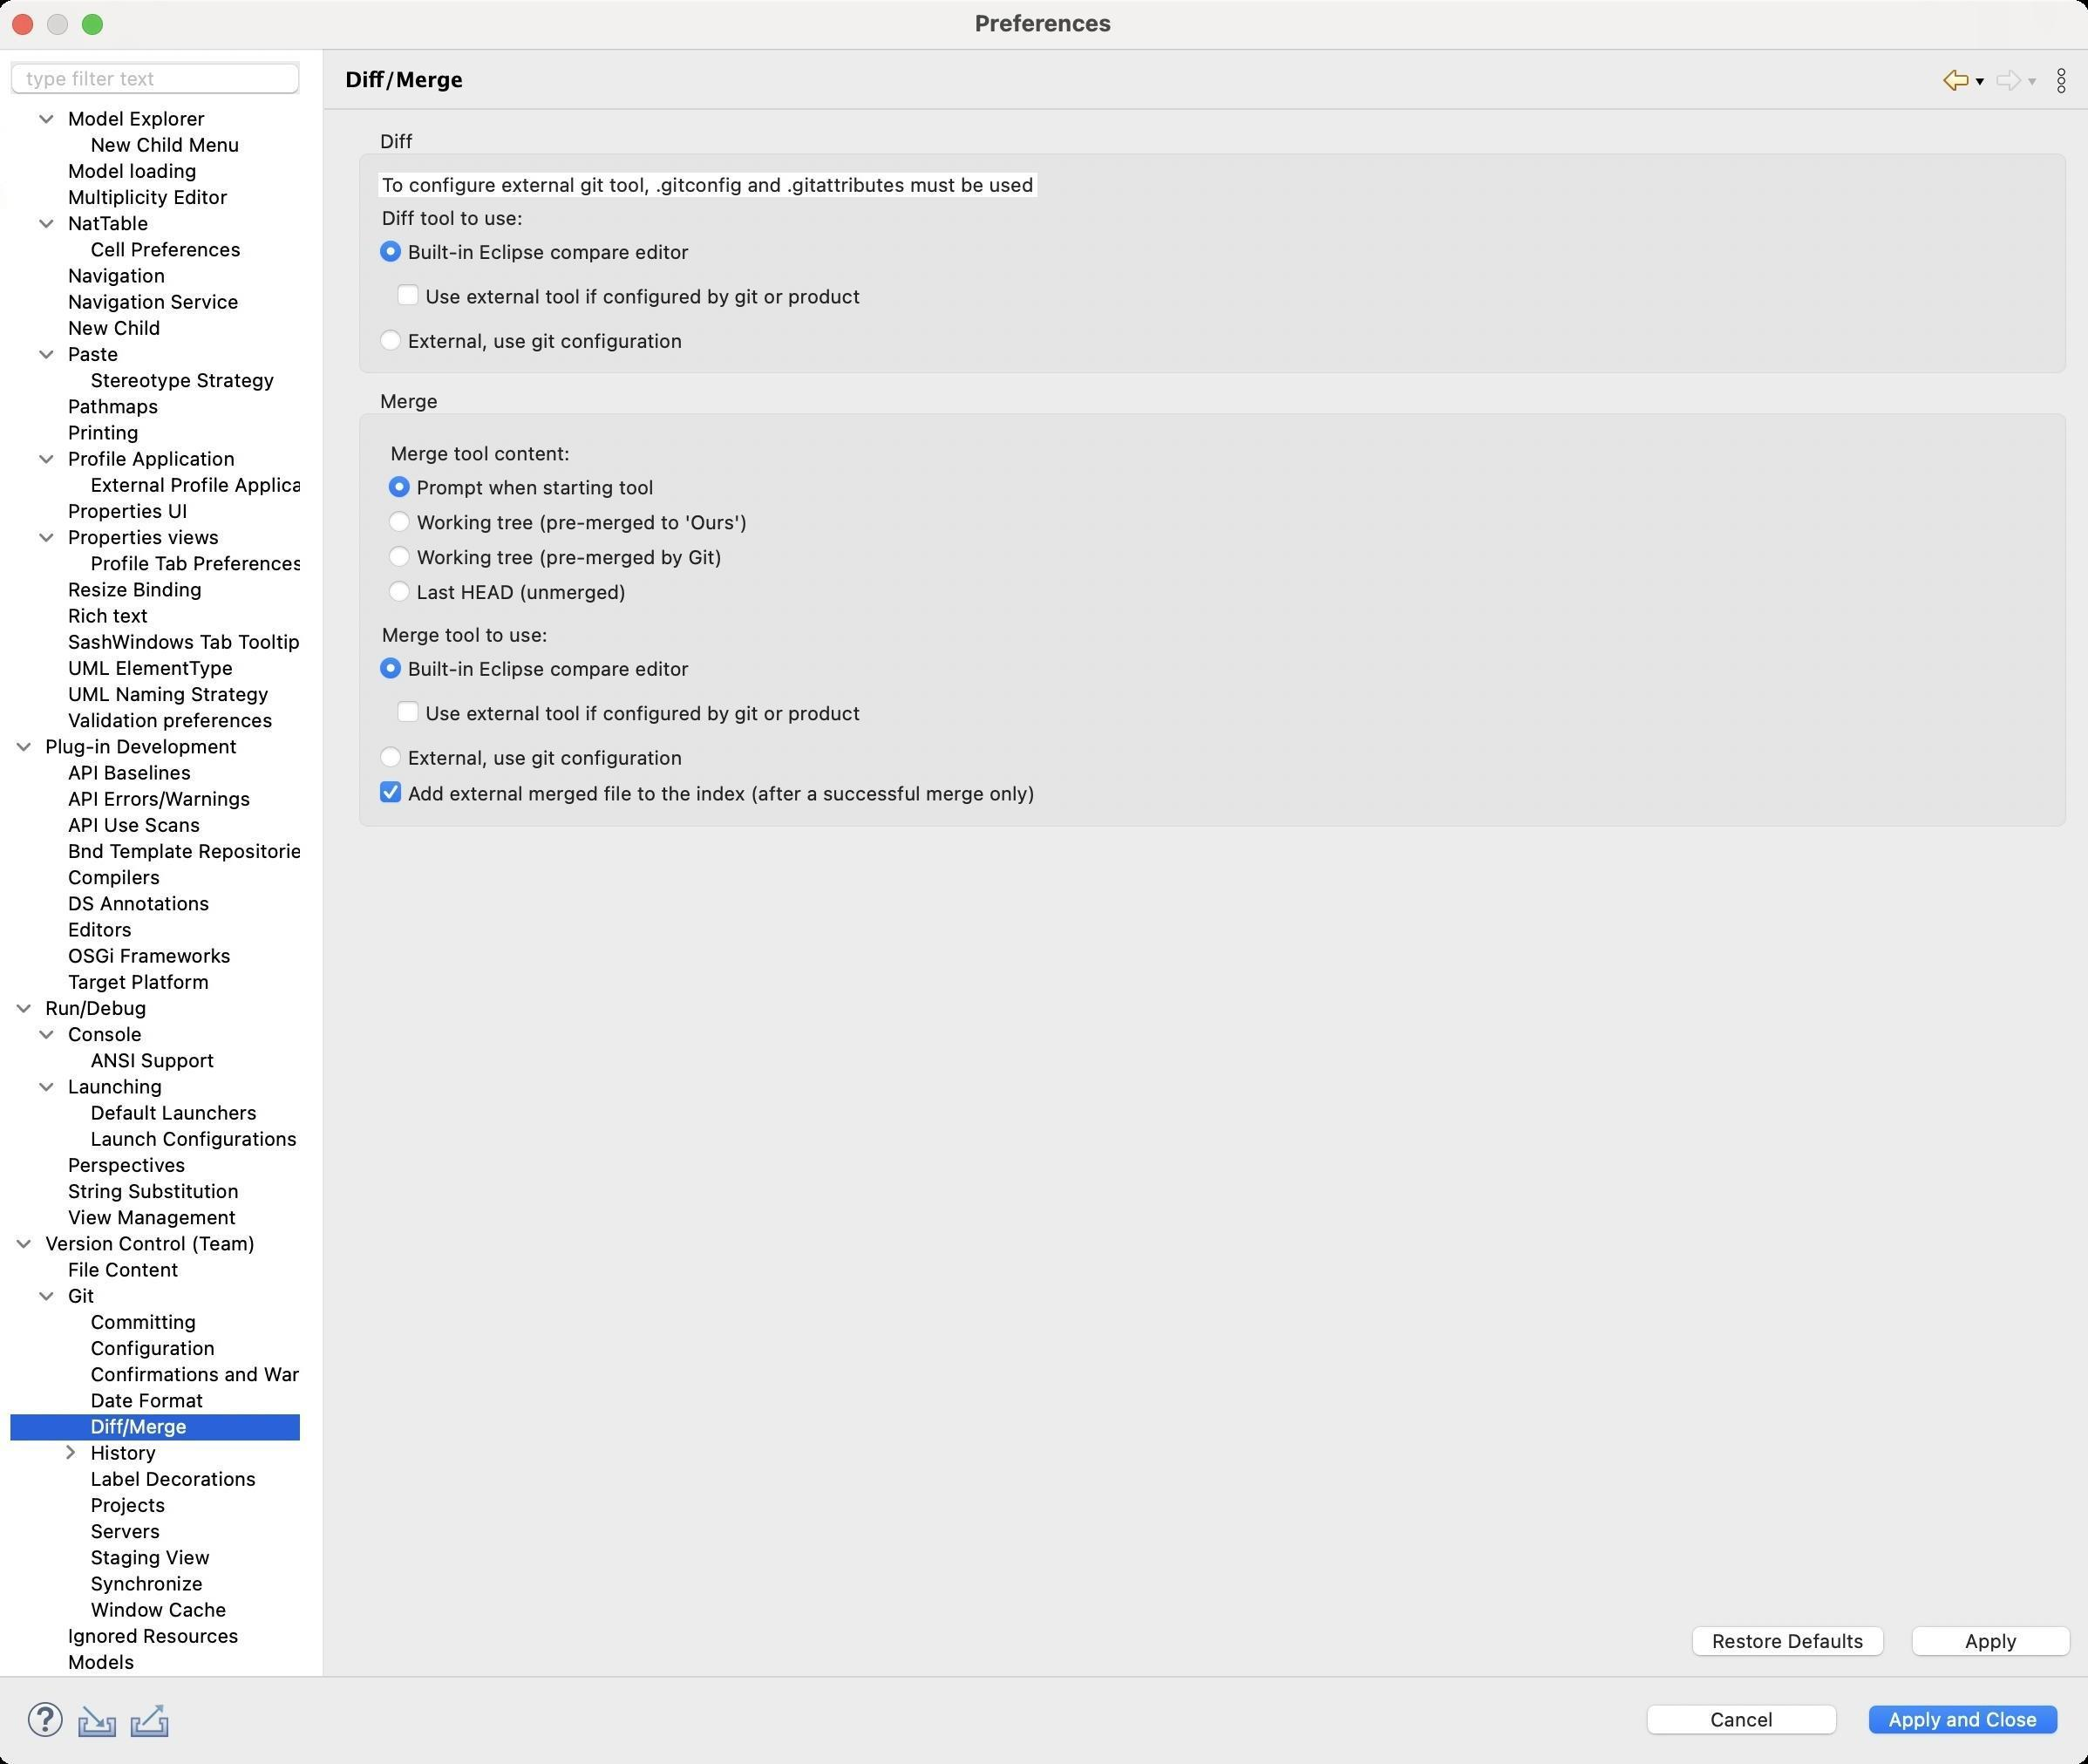
Accessibility tree:
{"name": "Preferences", "role": "AXWindow", "description": null, "role_description": "standard window", "value": null, "position": "480.00;38.00", "size": "1199;1012", "children": [{"name": "Apply_and_Close", "role": "AXButton", "description": null, "role_description": "button", "value": null, "position": "1067.00;974.00", "size": "120;27", "children": []}, {"name": "Cancel", "role": "AXButton", "description": null, "role_description": "button", "value": null, "position": "940.00;974.00", "size": "120;27", "children": []}, {"name": null, "role": "AXToolbar", "description": null, "role_description": "toolbar", "value": null, "position": "12.00;972.00", "size": "90;30", "children": [{"name": "Help", "role": "AXCheckBox", "description": null, "role_description": "checkbox", "value": 0, "position": "12.00;972.00", "size": "30;30", "children": []}, {"name": "Import", "role": "AXButton", "description": null, "role_description": "button", "value": null, "position": "42.00;972.00", "size": "30;30", "children": []}, {"name": "Export", "role": "AXButton", "description": null, "role_description": "button", "value": null, "position": "72.00;972.00", "size": "30;30", "children": []}]}, {"name": null, "role": "AXScrollArea", "description": null, "role_description": "scroll area", "value": null, "position": "199.00;69.00", "size": "995;887", "children": [{"name": "Apply", "role": "AXButton", "description": null, "role_description": "button", "value": null, "position": "1092.00;929.00", "size": "102;27", "children": []}, {"name": "Restore_Defaults", "role": "AXButton", "description": null, "role_description": "button", "value": null, "position": "966.00;929.00", "size": "121;27", "children": []}, {"name": null, "role": "AXGroup", "description": null, "role_description": "group", "value": null, "position": "204.00;223.00", "size": "985;255", "children": [{"name": "Add_external_merged_file_to_the_index_(after_a_successful_merge_only)", "role": "AXCheckBox", "description": null, "role_description": "checkbox", "value": 1, "position": "218.00;447.00", "size": "381;16", "children": []}, {"name": "External,_use_git_configuration", "role": "AXRadioButton", "description": null, "role_description": "radio button", "value": 0, "position": "218.00;427.00", "size": "179;15", "children": []}, {"name": "Use_external_tool_if_configured_by_git_or_product", "role": "AXCheckBox", "description": null, "role_description": "checkbox", "value": 0, "position": "228.00;401.00", "size": "271;16", "children": []}, {"name": "Built-in_Eclipse_compare_editor", "role": "AXRadioButton", "description": null, "role_description": "radio button", "value": 1, "position": "218.00;376.00", "size": "183;15", "children": []}, {"name": null, "role": "AXStaticText", "description": null, "role_description": "text", "value": "Merge tool to use:", "position": "218.00;357.00", "size": "100;14", "children": []}, {"name": "Last_HEAD_(unmerged)", "role": "AXRadioButton", "description": null, "role_description": "radio button", "value": 0, "position": "223.00;332.00", "size": "142;15", "children": []}, {"name": "Working_tree_(pre-merged_by_Git)", "role": "AXRadioButton", "description": null, "role_description": "radio button", "value": 0, "position": "223.00;312.00", "size": "197;15", "children": []}, {"name": "Working_tree_(pre-merged_to_'Ours')", "role": "AXRadioButton", "description": null, "role_description": "radio button", "value": 0, "position": "223.00;292.00", "size": "211;15", "children": []}, {"name": "Prompt_when_starting_tool", "role": "AXRadioButton", "description": null, "role_description": "radio button", "value": 1, "position": "223.00;272.00", "size": "157;15", "children": []}, {"name": null, "role": "AXStaticText", "description": null, "role_description": "text", "value": "Merge tool content:", "position": "223.00;253.00", "size": "107;14", "children": []}, {"name": null, "role": "AXStaticText", "description": null, "role_description": "text", "value": "Merge", "position": "215.00;223.00", "size": "41;14", "children": []}]}, {"name": null, "role": "AXGroup", "description": null, "role_description": "group", "value": null, "position": "204.00;74.00", "size": "985;144", "children": [{"name": "External,_use_git_configuration", "role": "AXRadioButton", "description": null, "role_description": "radio button", "value": 0, "position": "218.00;188.00", "size": "179;15", "children": []}, {"name": "Use_external_tool_if_configured_by_git_or_product", "role": "AXCheckBox", "description": null, "role_description": "checkbox", "value": 0, "position": "228.00;162.00", "size": "271;16", "children": []}, {"name": "Built-in_Eclipse_compare_editor", "role": "AXRadioButton", "description": null, "role_description": "radio button", "value": 1, "position": "218.00;137.00", "size": "183;15", "children": []}, {"name": null, "role": "AXStaticText", "description": null, "role_description": "text", "value": "Diff tool to use:", "position": "218.00;118.00", "size": "85;14", "children": []}, {"name": null, "role": "AXStaticText", "description": null, "role_description": "text", "value": "To configure external git tool, .gitconfig and .gitattributes must be used", "position": "218.00;99.00", "size": "378;14", "children": []}, {"name": null, "role": "AXStaticText", "description": null, "role_description": "text", "value": "Diff", "position": "215.00;74.00", "size": "27;14", "children": []}]}]}, {"name": null, "role": "AXToolbar", "description": "", "role_description": "toolbar", "value": null, "position": "1112.00;35.00", "size": "82;22", "children": [{"name": "Back_to_Date_Format", "role": "AXMenuButton", "description": null, "role_description": "menu button", "value": null, "position": "1112.00;35.00", "size": "22;22", "children": []}, {"name": "Forward", "role": "AXMenuButton", "description": null, "role_description": "menu button", "value": null, "position": "1142.00;35.00", "size": "22;22", "children": []}, {"name": "Additional_Dialog_Actions", "role": "AXButton", "description": null, "role_description": "button", "value": null, "position": "1172.00;35.00", "size": "22;22", "children": []}]}, {"name": null, "role": "AXStaticText", "description": "", "role_description": "text", "value": "Diff/Merge", "position": "196.00;35.00", "size": "909;21", "children": []}, {"name": null, "role": "AXSplitter", "description": null, "role_description": "splitter", "value": 180, "position": "180.00;28.00", "size": "5;933", "children": []}, {"name": null, "role": "AXScrollArea", "description": null, "role_description": "scroll area", "value": null, "position": "7.00;59.00", "size": "166;902", "children": [{"name": null, "role": "AXOutline", "description": null, "role_description": "outline", "value": null, "position": "7.00;-914.00", "size": "217;1875", "children": [{"name": null, "role": "AXRow", "description": null, "role_description": "outline row", "value": null, "position": "7.00;-914.00", "size": "217;15", "children": [{"name": null, "role": "AXGroup", "description": null, "role_description": "group", "value": null, "position": "7.00;-914.00", "size": "217;15", "children": [{"name": null, "role": "AXDisclosureTriangle", "description": null, "role_description": "disclosure triangle", "value": 0, "position": "9.00;-914.00", "size": "12;14", "children": []}, {"name": null, "role": "AXStaticText", "description": null, "role_description": "text", "value": "General", "position": "25.00;-914.00", "size": "198;14", "children": []}]}]}, {"name": null, "role": "AXRow", "description": null, "role_description": "outline row", "value": null, "position": "7.00;-899.00", "size": "217;15", "children": [{"name": null, "role": "AXGroup", "description": null, "role_description": "group", "value": null, "position": "7.00;-899.00", "size": "217;15", "children": [{"name": null, "role": "AXDisclosureTriangle", "description": null, "role_description": "disclosure triangle", "value": 0, "position": "9.00;-899.00", "size": "12;14", "children": []}, {"name": null, "role": "AXStaticText", "description": null, "role_description": "text", "value": "Alf", "position": "25.00;-899.00", "size": "198;14", "children": []}]}]}, {"name": null, "role": "AXRow", "description": null, "role_description": "outline row", "value": null, "position": "7.00;-884.00", "size": "217;15", "children": [{"name": null, "role": "AXGroup", "description": null, "role_description": "group", "value": null, "position": "7.00;-884.00", "size": "217;15", "children": [{"name": null, "role": "AXDisclosureTriangle", "description": null, "role_description": "disclosure triangle", "value": 0, "position": "9.00;-884.00", "size": "12;14", "children": []}, {"name": null, "role": "AXStaticText", "description": null, "role_description": "text", "value": "Ant", "position": "25.00;-884.00", "size": "198;14", "children": []}]}]}, {"name": null, "role": "AXRow", "description": null, "role_description": "outline row", "value": null, "position": "7.00;-869.00", "size": "217;15", "children": [{"name": null, "role": "AXGroup", "description": null, "role_description": "group", "value": null, "position": "7.00;-869.00", "size": "217;15", "children": [{"name": null, "role": "AXDisclosureTriangle", "description": null, "role_description": "disclosure triangle", "value": 0, "position": "9.00;-869.00", "size": "12;14", "children": []}, {"name": null, "role": "AXStaticText", "description": null, "role_description": "text", "value": "Context", "position": "25.00;-869.00", "size": "198;14", "children": []}]}]}, {"name": null, "role": "AXRow", "description": null, "role_description": "outline row", "value": null, "position": "7.00;-854.00", "size": "217;15", "children": [{"name": null, "role": "AXGroup", "description": null, "role_description": "group", "value": null, "position": "7.00;-854.00", "size": "217;15", "children": [{"name": null, "role": "AXDisclosureTriangle", "description": null, "role_description": "disclosure triangle", "value": 0, "position": "9.00;-854.00", "size": "12;14", "children": []}, {"name": null, "role": "AXStaticText", "description": null, "role_description": "text", "value": "CSS", "position": "25.00;-854.00", "size": "198;14", "children": []}]}]}, {"name": null, "role": "AXRow", "description": null, "role_description": "outline row", "value": null, "position": "7.00;-839.00", "size": "217;15", "children": [{"name": null, "role": "AXGroup", "description": null, "role_description": "group", "value": null, "position": "7.00;-839.00", "size": "217;15", "children": [{"name": null, "role": "AXDisclosureTriangle", "description": null, "role_description": "disclosure triangle", "value": 0, "position": "9.00;-839.00", "size": "12;14", "children": []}, {"name": null, "role": "AXStaticText", "description": null, "role_description": "text", "value": "EMF Compare", "position": "25.00;-839.00", "size": "198;14", "children": []}]}]}, {"name": null, "role": "AXRow", "description": null, "role_description": "outline row", "value": null, "position": "7.00;-824.00", "size": "217;15", "children": [{"name": null, "role": "AXGroup", "description": null, "role_description": "group", "value": null, "position": "7.00;-824.00", "size": "217;15", "children": [{"name": null, "role": "AXDisclosureTriangle", "description": null, "role_description": "disclosure triangle", "value": 0, "position": "9.00;-824.00", "size": "12;14", "children": []}, {"name": null, "role": "AXStaticText", "description": null, "role_description": "text", "value": "Help", "position": "25.00;-824.00", "size": "198;14", "children": []}]}]}, {"name": null, "role": "AXRow", "description": null, "role_description": "outline row", "value": null, "position": "7.00;-809.00", "size": "217;15", "children": [{"name": null, "role": "AXGroup", "description": null, "role_description": "group", "value": null, "position": "7.00;-809.00", "size": "217;15", "children": [{"name": null, "role": "AXDisclosureTriangle", "description": null, "role_description": "disclosure triangle", "value": 0, "position": "9.00;-809.00", "size": "12;14", "children": []}, {"name": null, "role": "AXStaticText", "description": null, "role_description": "text", "value": "Install/Update", "position": "25.00;-809.00", "size": "198;14", "children": []}]}]}, {"name": null, "role": "AXRow", "description": null, "role_description": "outline row", "value": null, "position": "7.00;-794.00", "size": "217;15", "children": [{"name": null, "role": "AXGroup", "description": null, "role_description": "group", "value": null, "position": "7.00;-794.00", "size": "217;15", "children": [{"name": null, "role": "AXDisclosureTriangle", "description": null, "role_description": "disclosure triangle", "value": 1, "position": "9.00;-794.00", "size": "12;14", "children": []}, {"name": null, "role": "AXStaticText", "description": null, "role_description": "text", "value": "Java", "position": "25.00;-794.00", "size": "198;14", "children": []}]}]}, {"name": null, "role": "AXRow", "description": null, "role_description": "outline row", "value": null, "position": "7.00;-779.00", "size": "217;15", "children": [{"name": null, "role": "AXGroup", "description": null, "role_description": "group", "value": null, "position": "7.00;-779.00", "size": "217;15", "children": [{"name": null, "role": "AXDisclosureTriangle", "description": null, "role_description": "disclosure triangle", "value": 0, "position": "22.00;-779.00", "size": "12;14", "children": []}, {"name": null, "role": "AXStaticText", "description": null, "role_description": "text", "value": "Appearance", "position": "38.00;-779.00", "size": "185;14", "children": []}]}]}, {"name": null, "role": "AXRow", "description": null, "role_description": "outline row", "value": null, "position": "7.00;-764.00", "size": "217;15", "children": [{"name": null, "role": "AXGroup", "description": null, "role_description": "group", "value": null, "position": "7.00;-764.00", "size": "217;15", "children": [{"name": null, "role": "AXDisclosureTriangle", "description": null, "role_description": "disclosure triangle", "value": 0, "position": "22.00;-764.00", "size": "12;14", "children": []}, {"name": null, "role": "AXStaticText", "description": null, "role_description": "text", "value": "Build Path", "position": "38.00;-764.00", "size": "185;14", "children": []}]}]}, {"name": null, "role": "AXRow", "description": null, "role_description": "outline row", "value": null, "position": "7.00;-749.00", "size": "217;15", "children": [{"name": null, "role": "AXStaticText", "description": null, "role_description": "text", "value": "Bytecode Outline", "position": "38.00;-749.00", "size": "185;14", "children": []}]}, {"name": null, "role": "AXRow", "description": null, "role_description": "outline row", "value": null, "position": "7.00;-734.00", "size": "217;15", "children": [{"name": null, "role": "AXGroup", "description": null, "role_description": "group", "value": null, "position": "7.00;-734.00", "size": "217;15", "children": [{"name": null, "role": "AXDisclosureTriangle", "description": null, "role_description": "disclosure triangle", "value": 0, "position": "22.00;-734.00", "size": "12;14", "children": []}, {"name": null, "role": "AXStaticText", "description": null, "role_description": "text", "value": "Code Style", "position": "38.00;-734.00", "size": "185;14", "children": []}]}]}, {"name": null, "role": "AXRow", "description": null, "role_description": "outline row", "value": null, "position": "7.00;-719.00", "size": "217;15", "children": [{"name": null, "role": "AXGroup", "description": null, "role_description": "group", "value": null, "position": "7.00;-719.00", "size": "217;15", "children": [{"name": null, "role": "AXDisclosureTriangle", "description": null, "role_description": "disclosure triangle", "value": 1, "position": "22.00;-719.00", "size": "12;14", "children": []}, {"name": null, "role": "AXStaticText", "description": null, "role_description": "text", "value": "Compiler", "position": "38.00;-719.00", "size": "185;14", "children": []}]}]}, {"name": null, "role": "AXRow", "description": null, "role_description": "outline row", "value": null, "position": "7.00;-704.00", "size": "217;15", "children": [{"name": null, "role": "AXStaticText", "description": null, "role_description": "text", "value": "Building", "position": "51.00;-704.00", "size": "172;14", "children": []}]}, {"name": null, "role": "AXRow", "description": null, "role_description": "outline row", "value": null, "position": "7.00;-689.00", "size": "217;15", "children": [{"name": null, "role": "AXStaticText", "description": null, "role_description": "text", "value": "Errors/Warnings", "position": "51.00;-689.00", "size": "172;14", "children": []}]}, {"name": null, "role": "AXRow", "description": null, "role_description": "outline row", "value": null, "position": "7.00;-674.00", "size": "217;15", "children": [{"name": null, "role": "AXStaticText", "description": null, "role_description": "text", "value": "Javadoc", "position": "51.00;-674.00", "size": "172;14", "children": []}]}, {"name": null, "role": "AXRow", "description": null, "role_description": "outline row", "value": null, "position": "7.00;-659.00", "size": "217;15", "children": [{"name": null, "role": "AXStaticText", "description": null, "role_description": "text", "value": "Task Tags", "position": "51.00;-659.00", "size": "172;14", "children": []}]}, {"name": null, "role": "AXRow", "description": null, "role_description": "outline row", "value": null, "position": "7.00;-644.00", "size": "217;15", "children": [{"name": null, "role": "AXGroup", "description": null, "role_description": "group", "value": null, "position": "7.00;-644.00", "size": "217;15", "children": [{"name": null, "role": "AXDisclosureTriangle", "description": null, "role_description": "disclosure triangle", "value": 1, "position": "22.00;-644.00", "size": "12;14", "children": []}, {"name": null, "role": "AXStaticText", "description": null, "role_description": "text", "value": "Debug", "position": "38.00;-644.00", "size": "185;14", "children": []}]}]}, {"name": null, "role": "AXRow", "description": null, "role_description": "outline row", "value": null, "position": "7.00;-629.00", "size": "217;15", "children": [{"name": null, "role": "AXStaticText", "description": null, "role_description": "text", "value": "Detail Formatters", "position": "51.00;-629.00", "size": "172;14", "children": []}]}, {"name": null, "role": "AXRow", "description": null, "role_description": "outline row", "value": null, "position": "7.00;-614.00", "size": "217;15", "children": [{"name": null, "role": "AXStaticText", "description": null, "role_description": "text", "value": "Heap Walking", "position": "51.00;-614.00", "size": "172;14", "children": []}]}, {"name": null, "role": "AXRow", "description": null, "role_description": "outline row", "value": null, "position": "7.00;-599.00", "size": "217;15", "children": [{"name": null, "role": "AXStaticText", "description": null, "role_description": "text", "value": "Logical Structures", "position": "51.00;-599.00", "size": "172;14", "children": []}]}, {"name": null, "role": "AXRow", "description": null, "role_description": "outline row", "value": null, "position": "7.00;-584.00", "size": "217;15", "children": [{"name": null, "role": "AXStaticText", "description": null, "role_description": "text", "value": "Primitive Display Options", "position": "51.00;-584.00", "size": "172;14", "children": []}]}, {"name": null, "role": "AXRow", "description": null, "role_description": "outline row", "value": null, "position": "7.00;-569.00", "size": "217;15", "children": [{"name": null, "role": "AXStaticText", "description": null, "role_description": "text", "value": "Step Filtering", "position": "51.00;-569.00", "size": "172;14", "children": []}]}, {"name": null, "role": "AXRow", "description": null, "role_description": "outline row", "value": null, "position": "7.00;-554.00", "size": "217;15", "children": [{"name": null, "role": "AXGroup", "description": null, "role_description": "group", "value": null, "position": "7.00;-554.00", "size": "217;15", "children": [{"name": null, "role": "AXDisclosureTriangle", "description": null, "role_description": "disclosure triangle", "value": 1, "position": "22.00;-554.00", "size": "12;14", "children": []}, {"name": null, "role": "AXStaticText", "description": null, "role_description": "text", "value": "Editor", "position": "38.00;-554.00", "size": "185;14", "children": []}]}]}, {"name": null, "role": "AXRow", "description": null, "role_description": "outline row", "value": null, "position": "7.00;-539.00", "size": "217;15", "children": [{"name": null, "role": "AXStaticText", "description": null, "role_description": "text", "value": "Code Minings", "position": "51.00;-539.00", "size": "172;14", "children": []}]}, {"name": null, "role": "AXRow", "description": null, "role_description": "outline row", "value": null, "position": "7.00;-524.00", "size": "217;15", "children": [{"name": null, "role": "AXGroup", "description": null, "role_description": "group", "value": null, "position": "7.00;-524.00", "size": "217;15", "children": [{"name": null, "role": "AXDisclosureTriangle", "description": null, "role_description": "disclosure triangle", "value": 1, "position": "35.00;-524.00", "size": "12;14", "children": []}, {"name": null, "role": "AXStaticText", "description": null, "role_description": "text", "value": "Content Assist", "position": "51.00;-524.00", "size": "172;14", "children": []}]}]}, {"name": null, "role": "AXRow", "description": null, "role_description": "outline row", "value": null, "position": "7.00;-509.00", "size": "217;15", "children": [{"name": null, "role": "AXStaticText", "description": null, "role_description": "text", "value": "Advanced", "position": "64.00;-509.00", "size": "159;14", "children": []}]}, {"name": null, "role": "AXRow", "description": null, "role_description": "outline row", "value": null, "position": "7.00;-494.00", "size": "217;15", "children": [{"name": null, "role": "AXStaticText", "description": null, "role_description": "text", "value": "Favorites", "position": "64.00;-494.00", "size": "159;14", "children": []}]}, {"name": null, "role": "AXRow", "description": null, "role_description": "outline row", "value": null, "position": "7.00;-479.00", "size": "217;15", "children": [{"name": null, "role": "AXStaticText", "description": null, "role_description": "text", "value": "Folding", "position": "51.00;-479.00", "size": "172;14", "children": []}]}, {"name": null, "role": "AXRow", "description": null, "role_description": "outline row", "value": null, "position": "7.00;-464.00", "size": "217;15", "children": [{"name": null, "role": "AXStaticText", "description": null, "role_description": "text", "value": "Hovers", "position": "51.00;-464.00", "size": "172;14", "children": []}]}, {"name": null, "role": "AXRow", "description": null, "role_description": "outline row", "value": null, "position": "7.00;-449.00", "size": "217;15", "children": [{"name": null, "role": "AXStaticText", "description": null, "role_description": "text", "value": "Mark Occurrences", "position": "51.00;-449.00", "size": "172;14", "children": []}]}, {"name": null, "role": "AXRow", "description": null, "role_description": "outline row", "value": null, "position": "7.00;-434.00", "size": "217;15", "children": [{"name": null, "role": "AXStaticText", "description": null, "role_description": "text", "value": "Save Actions", "position": "51.00;-434.00", "size": "172;14", "children": []}]}, {"name": null, "role": "AXRow", "description": null, "role_description": "outline row", "value": null, "position": "7.00;-419.00", "size": "217;15", "children": [{"name": null, "role": "AXStaticText", "description": null, "role_description": "text", "value": "Syntax Coloring", "position": "51.00;-419.00", "size": "172;14", "children": []}]}, {"name": null, "role": "AXRow", "description": null, "role_description": "outline row", "value": null, "position": "7.00;-404.00", "size": "217;15", "children": [{"name": null, "role": "AXStaticText", "description": null, "role_description": "text", "value": "Templates", "position": "51.00;-404.00", "size": "172;14", "children": []}]}, {"name": null, "role": "AXRow", "description": null, "role_description": "outline row", "value": null, "position": "7.00;-389.00", "size": "217;15", "children": [{"name": null, "role": "AXStaticText", "description": null, "role_description": "text", "value": "Typing", "position": "51.00;-389.00", "size": "172;14", "children": []}]}, {"name": null, "role": "AXRow", "description": null, "role_description": "outline row", "value": null, "position": "7.00;-374.00", "size": "217;15", "children": [{"name": null, "role": "AXGroup", "description": null, "role_description": "group", "value": null, "position": "7.00;-374.00", "size": "217;15", "children": [{"name": null, "role": "AXDisclosureTriangle", "description": null, "role_description": "disclosure triangle", "value": 1, "position": "22.00;-374.00", "size": "12;14", "children": []}, {"name": null, "role": "AXStaticText", "description": null, "role_description": "text", "value": "Installed JREs", "position": "38.00;-374.00", "size": "185;14", "children": []}]}]}, {"name": null, "role": "AXRow", "description": null, "role_description": "outline row", "value": null, "position": "7.00;-359.00", "size": "217;15", "children": [{"name": null, "role": "AXStaticText", "description": null, "role_description": "text", "value": "Execution Environments", "position": "51.00;-359.00", "size": "172;14", "children": []}]}, {"name": null, "role": "AXRow", "description": null, "role_description": "outline row", "value": null, "position": "7.00;-344.00", "size": "217;15", "children": [{"name": null, "role": "AXStaticText", "description": null, "role_description": "text", "value": "JUnit", "position": "38.00;-344.00", "size": "185;14", "children": []}]}, {"name": null, "role": "AXRow", "description": null, "role_description": "outline row", "value": null, "position": "7.00;-329.00", "size": "217;15", "children": [{"name": null, "role": "AXStaticText", "description": null, "role_description": "text", "value": "Launching", "position": "38.00;-329.00", "size": "185;14", "children": []}]}, {"name": null, "role": "AXRow", "description": null, "role_description": "outline row", "value": null, "position": "7.00;-314.00", "size": "217;15", "children": [{"name": null, "role": "AXStaticText", "description": null, "role_description": "text", "value": "Properties Files Editor", "position": "38.00;-314.00", "size": "185;14", "children": []}]}, {"name": null, "role": "AXRow", "description": null, "role_description": "outline row", "value": null, "position": "7.00;-299.00", "size": "217;15", "children": [{"name": null, "role": "AXGroup", "description": null, "role_description": "group", "value": null, "position": "7.00;-299.00", "size": "217;15", "children": [{"name": null, "role": "AXDisclosureTriangle", "description": null, "role_description": "disclosure triangle", "value": 1, "position": "9.00;-299.00", "size": "12;14", "children": []}, {"name": null, "role": "AXStaticText", "description": null, "role_description": "text", "value": "Logic Diagrams", "position": "25.00;-299.00", "size": "198;14", "children": []}]}]}, {"name": null, "role": "AXRow", "description": null, "role_description": "outline row", "value": null, "position": "7.00;-284.00", "size": "217;15", "children": [{"name": null, "role": "AXGroup", "description": null, "role_description": "group", "value": null, "position": "7.00;-284.00", "size": "217;15", "children": [{"name": null, "role": "AXDisclosureTriangle", "description": null, "role_description": "disclosure triangle", "value": 1, "position": "22.00;-284.00", "size": "12;14", "children": []}, {"name": null, "role": "AXStaticText", "description": null, "role_description": "text", "value": "Appearance", "position": "38.00;-284.00", "size": "185;14", "children": []}]}]}, {"name": null, "role": "AXRow", "description": null, "role_description": "outline row", "value": null, "position": "7.00;-269.00", "size": "217;15", "children": [{"name": null, "role": "AXStaticText", "description": null, "role_description": "text", "value": "Connections", "position": "51.00;-269.00", "size": "172;14", "children": []}]}, {"name": null, "role": "AXRow", "description": null, "role_description": "outline row", "value": null, "position": "7.00;-254.00", "size": "217;15", "children": [{"name": null, "role": "AXStaticText", "description": null, "role_description": "text", "value": "Path Maps", "position": "38.00;-254.00", "size": "185;14", "children": []}]}, {"name": null, "role": "AXRow", "description": null, "role_description": "outline row", "value": null, "position": "7.00;-239.00", "size": "217;15", "children": [{"name": null, "role": "AXStaticText", "description": null, "role_description": "text", "value": "Printing", "position": "38.00;-239.00", "size": "185;14", "children": []}]}, {"name": null, "role": "AXRow", "description": null, "role_description": "outline row", "value": null, "position": "7.00;-224.00", "size": "217;15", "children": [{"name": null, "role": "AXStaticText", "description": null, "role_description": "text", "value": "Rulers and Grid", "position": "38.00;-224.00", "size": "185;14", "children": []}]}, {"name": null, "role": "AXRow", "description": null, "role_description": "outline row", "value": null, "position": "7.00;-209.00", "size": "217;15", "children": [{"name": null, "role": "AXStaticText", "description": null, "role_description": "text", "value": "Model Editor", "position": "25.00;-209.00", "size": "198;14", "children": []}]}, {"name": null, "role": "AXRow", "description": null, "role_description": "outline row", "value": null, "position": "7.00;-194.00", "size": "217;15", "children": [{"name": null, "role": "AXGroup", "description": null, "role_description": "group", "value": null, "position": "7.00;-194.00", "size": "217;15", "children": [{"name": null, "role": "AXDisclosureTriangle", "description": null, "role_description": "disclosure triangle", "value": 0, "position": "9.00;-194.00", "size": "12;14", "children": []}, {"name": null, "role": "AXStaticText", "description": null, "role_description": "text", "value": "Model Validation", "position": "25.00;-194.00", "size": "198;14", "children": []}]}]}, {"name": null, "role": "AXRow", "description": null, "role_description": "outline row", "value": null, "position": "7.00;-179.00", "size": "217;15", "children": [{"name": null, "role": "AXGroup", "description": null, "role_description": "group", "value": null, "position": "7.00;-179.00", "size": "217;15", "children": [{"name": null, "role": "AXDisclosureTriangle", "description": null, "role_description": "disclosure triangle", "value": 0, "position": "9.00;-179.00", "size": "12;14", "children": []}, {"name": null, "role": "AXStaticText", "description": null, "role_description": "text", "value": "OCL", "position": "25.00;-179.00", "size": "198;14", "children": []}]}]}, {"name": null, "role": "AXRow", "description": null, "role_description": "outline row", "value": null, "position": "7.00;-164.00", "size": "217;15", "children": [{"name": null, "role": "AXGroup", "description": null, "role_description": "group", "value": null, "position": "7.00;-164.00", "size": "217;15", "children": [{"name": null, "role": "AXDisclosureTriangle", "description": null, "role_description": "disclosure triangle", "value": 1, "position": "9.00;-164.00", "size": "12;14", "children": []}, {"name": null, "role": "AXStaticText", "description": null, "role_description": "text", "value": "Papyrus", "position": "25.00;-164.00", "size": "198;14", "children": []}]}]}, {"name": null, "role": "AXRow", "description": null, "role_description": "outline row", "value": null, "position": "7.00;-149.00", "size": "217;15", "children": [{"name": null, "role": "AXStaticText", "description": null, "role_description": "text", "value": "Architecture Contexts", "position": "38.00;-149.00", "size": "185;14", "children": []}]}, {"name": null, "role": "AXRow", "description": null, "role_description": "outline row", "value": null, "position": "7.00;-134.00", "size": "217;15", "children": [{"name": null, "role": "AXGroup", "description": null, "role_description": "group", "value": null, "position": "7.00;-134.00", "size": "217;15", "children": [{"name": null, "role": "AXDisclosureTriangle", "description": null, "role_description": "disclosure triangle", "value": 1, "position": "22.00;-134.00", "size": "12;14", "children": []}, {"name": null, "role": "AXStaticText", "description": null, "role_description": "text", "value": "Automated Model Completion", "position": "38.00;-134.00", "size": "185;14", "children": []}]}]}, {"name": null, "role": "AXRow", "description": null, "role_description": "outline row", "value": null, "position": "7.00;-119.00", "size": "217;15", "children": [{"name": null, "role": "AXStaticText", "description": null, "role_description": "text", "value": "Activities", "position": "51.00;-119.00", "size": "172;14", "children": []}]}, {"name": null, "role": "AXRow", "description": null, "role_description": "outline row", "value": null, "position": "7.00;-104.00", "size": "217;15", "children": [{"name": null, "role": "AXStaticText", "description": null, "role_description": "text", "value": "Connection Tools", "position": "38.00;-104.00", "size": "185;14", "children": []}]}, {"name": null, "role": "AXRow", "description": null, "role_description": "outline row", "value": null, "position": "7.00;-89.00", "size": "217;15", "children": [{"name": null, "role": "AXStaticText", "description": null, "role_description": "text", "value": "CSS Theme", "position": "38.00;-89.00", "size": "185;14", "children": []}]}, {"name": null, "role": "AXRow", "description": null, "role_description": "outline row", "value": null, "position": "7.00;-74.00", "size": "217;15", "children": [{"name": null, "role": "AXGroup", "description": null, "role_description": "group", "value": null, "position": "7.00;-74.00", "size": "217;15", "children": [{"name": null, "role": "AXDisclosureTriangle", "description": null, "role_description": "disclosure triangle", "value": 0, "position": "22.00;-74.00", "size": "12;14", "children": []}, {"name": null, "role": "AXStaticText", "description": null, "role_description": "text", "value": "Diagrams", "position": "38.00;-74.00", "size": "185;14", "children": []}]}]}, {"name": null, "role": "AXRow", "description": null, "role_description": "outline row", "value": null, "position": "7.00;-59.00", "size": "217;15", "children": [{"name": null, "role": "AXStaticText", "description": null, "role_description": "text", "value": "Documentation View", "position": "38.00;-59.00", "size": "185;14", "children": []}]}, {"name": null, "role": "AXRow", "description": null, "role_description": "outline row", "value": null, "position": "7.00;-44.00", "size": "217;15", "children": [{"name": null, "role": "AXStaticText", "description": null, "role_description": "text", "value": "Drag and drop", "position": "38.00;-44.00", "size": "185;14", "children": []}]}, {"name": null, "role": "AXRow", "description": null, "role_description": "outline row", "value": null, "position": "7.00;-29.00", "size": "217;15", "children": [{"name": null, "role": "AXStaticText", "description": null, "role_description": "text", "value": "Editor", "position": "38.00;-29.00", "size": "185;14", "children": []}]}, {"name": null, "role": "AXRow", "description": null, "role_description": "outline row", "value": null, "position": "7.00;-14.00", "size": "217;15", "children": [{"name": null, "role": "AXStaticText", "description": null, "role_description": "text", "value": "Editor Welcome Page", "position": "38.00;-14.00", "size": "185;14", "children": []}]}, {"name": null, "role": "AXRow", "description": null, "role_description": "outline row", "value": null, "position": "7.00;1.00", "size": "217;15", "children": [{"name": null, "role": "AXGroup", "description": null, "role_description": "group", "value": null, "position": "7.00;1.00", "size": "217;15", "children": [{"name": null, "role": "AXDisclosureTriangle", "description": null, "role_description": "disclosure triangle", "value": 0, "position": "22.00;1.00", "size": "12;14", "children": []}, {"name": null, "role": "AXStaticText", "description": null, "role_description": "text", "value": "Embedded Editors", "position": "38.00;1.00", "size": "185;14", "children": []}]}]}, {"name": null, "role": "AXRow", "description": null, "role_description": "outline row", "value": null, "position": "7.00;16.00", "size": "217;15", "children": [{"name": null, "role": "AXStaticText", "description": null, "role_description": "text", "value": "HTML Export", "position": "38.00;16.00", "size": "185;14", "children": []}]}, {"name": null, "role": "AXRow", "description": null, "role_description": "outline row", "value": null, "position": "7.00;31.00", "size": "217;15", "children": [{"name": null, "role": "AXStaticText", "description": null, "role_description": "text", "value": "Hyperlink Service", "position": "38.00;31.00", "size": "185;14", "children": []}]}, {"name": null, "role": "AXRow", "description": null, "role_description": "outline row", "value": null, "position": "7.00;46.00", "size": "217;15", "children": [{"name": null, "role": "AXStaticText", "description": null, "role_description": "text", "value": "Internationalization", "position": "38.00;46.00", "size": "185;14", "children": []}]}, {"name": null, "role": "AXRow", "description": null, "role_description": "outline row", "value": null, "position": "7.00;61.00", "size": "217;15", "children": [{"name": null, "role": "AXGroup", "description": null, "role_description": "group", "value": null, "position": "7.00;61.00", "size": "217;15", "children": [{"name": null, "role": "AXDisclosureTriangle", "description": null, "role_description": "disclosure triangle", "value": 1, "position": "22.00;61.00", "size": "12;14", "children": []}, {"name": null, "role": "AXStaticText", "description": null, "role_description": "text", "value": "Model Explorer", "position": "38.00;61.00", "size": "185;14", "children": []}]}]}, {"name": null, "role": "AXRow", "description": null, "role_description": "outline row", "value": null, "position": "7.00;76.00", "size": "217;15", "children": [{"name": null, "role": "AXStaticText", "description": null, "role_description": "text", "value": "New Child Menu", "position": "51.00;76.00", "size": "172;14", "children": []}]}, {"name": null, "role": "AXRow", "description": null, "role_description": "outline row", "value": null, "position": "7.00;91.00", "size": "217;15", "children": [{"name": null, "role": "AXStaticText", "description": null, "role_description": "text", "value": "Model loading", "position": "38.00;91.00", "size": "185;14", "children": []}]}, {"name": null, "role": "AXRow", "description": null, "role_description": "outline row", "value": null, "position": "7.00;106.00", "size": "217;15", "children": [{"name": null, "role": "AXStaticText", "description": null, "role_description": "text", "value": "Multiplicity Editor", "position": "38.00;106.00", "size": "185;14", "children": []}]}, {"name": null, "role": "AXRow", "description": null, "role_description": "outline row", "value": null, "position": "7.00;121.00", "size": "217;15", "children": [{"name": null, "role": "AXGroup", "description": null, "role_description": "group", "value": null, "position": "7.00;121.00", "size": "217;15", "children": [{"name": null, "role": "AXDisclosureTriangle", "description": null, "role_description": "disclosure triangle", "value": 1, "position": "22.00;121.00", "size": "12;14", "children": []}, {"name": null, "role": "AXStaticText", "description": null, "role_description": "text", "value": "NatTable", "position": "38.00;121.00", "size": "185;14", "children": []}]}]}, {"name": null, "role": "AXRow", "description": null, "role_description": "outline row", "value": null, "position": "7.00;136.00", "size": "217;15", "children": [{"name": null, "role": "AXStaticText", "description": null, "role_description": "text", "value": "Cell Preferences", "position": "51.00;136.00", "size": "172;14", "children": []}]}, {"name": null, "role": "AXRow", "description": null, "role_description": "outline row", "value": null, "position": "7.00;151.00", "size": "217;15", "children": [{"name": null, "role": "AXStaticText", "description": null, "role_description": "text", "value": "Navigation", "position": "38.00;151.00", "size": "185;14", "children": []}]}, {"name": null, "role": "AXRow", "description": null, "role_description": "outline row", "value": null, "position": "7.00;166.00", "size": "217;15", "children": [{"name": null, "role": "AXStaticText", "description": null, "role_description": "text", "value": "Navigation Service", "position": "38.00;166.00", "size": "185;14", "children": []}]}, {"name": null, "role": "AXRow", "description": null, "role_description": "outline row", "value": null, "position": "7.00;181.00", "size": "217;15", "children": [{"name": null, "role": "AXStaticText", "description": null, "role_description": "text", "value": "New Child", "position": "38.00;181.00", "size": "185;14", "children": []}]}, {"name": null, "role": "AXRow", "description": null, "role_description": "outline row", "value": null, "position": "7.00;196.00", "size": "217;15", "children": [{"name": null, "role": "AXGroup", "description": null, "role_description": "group", "value": null, "position": "7.00;196.00", "size": "217;15", "children": [{"name": null, "role": "AXDisclosureTriangle", "description": null, "role_description": "disclosure triangle", "value": 1, "position": "22.00;196.00", "size": "12;14", "children": []}, {"name": null, "role": "AXStaticText", "description": null, "role_description": "text", "value": "Paste", "position": "38.00;196.00", "size": "185;14", "children": []}]}]}, {"name": null, "role": "AXRow", "description": null, "role_description": "outline row", "value": null, "position": "7.00;211.00", "size": "217;15", "children": [{"name": null, "role": "AXStaticText", "description": null, "role_description": "text", "value": "Stereotype Strategy", "position": "51.00;211.00", "size": "172;14", "children": []}]}, {"name": null, "role": "AXRow", "description": null, "role_description": "outline row", "value": null, "position": "7.00;226.00", "size": "217;15", "children": [{"name": null, "role": "AXStaticText", "description": null, "role_description": "text", "value": "Pathmaps", "position": "38.00;226.00", "size": "185;14", "children": []}]}, {"name": null, "role": "AXRow", "description": null, "role_description": "outline row", "value": null, "position": "7.00;241.00", "size": "217;15", "children": [{"name": null, "role": "AXStaticText", "description": null, "role_description": "text", "value": "Printing", "position": "38.00;241.00", "size": "185;14", "children": []}]}, {"name": null, "role": "AXRow", "description": null, "role_description": "outline row", "value": null, "position": "7.00;256.00", "size": "217;15", "children": [{"name": null, "role": "AXGroup", "description": null, "role_description": "group", "value": null, "position": "7.00;256.00", "size": "217;15", "children": [{"name": null, "role": "AXDisclosureTriangle", "description": null, "role_description": "disclosure triangle", "value": 1, "position": "22.00;256.00", "size": "12;14", "children": []}, {"name": null, "role": "AXStaticText", "description": null, "role_description": "text", "value": "Profile Application", "position": "38.00;256.00", "size": "185;14", "children": []}]}]}, {"name": null, "role": "AXRow", "description": null, "role_description": "outline row", "value": null, "position": "7.00;271.00", "size": "217;15", "children": [{"name": null, "role": "AXStaticText", "description": null, "role_description": "text", "value": "External Profile Applications tool", "position": "51.00;271.00", "size": "172;14", "children": []}]}, {"name": null, "role": "AXRow", "description": null, "role_description": "outline row", "value": null, "position": "7.00;286.00", "size": "217;15", "children": [{"name": null, "role": "AXStaticText", "description": null, "role_description": "text", "value": "Properties UI", "position": "38.00;286.00", "size": "185;14", "children": []}]}, {"name": null, "role": "AXRow", "description": null, "role_description": "outline row", "value": null, "position": "7.00;301.00", "size": "217;15", "children": [{"name": null, "role": "AXGroup", "description": null, "role_description": "group", "value": null, "position": "7.00;301.00", "size": "217;15", "children": [{"name": null, "role": "AXDisclosureTriangle", "description": null, "role_description": "disclosure triangle", "value": 1, "position": "22.00;301.00", "size": "12;14", "children": []}, {"name": null, "role": "AXStaticText", "description": null, "role_description": "text", "value": "Properties views", "position": "38.00;301.00", "size": "185;14", "children": []}]}]}, {"name": null, "role": "AXRow", "description": null, "role_description": "outline row", "value": null, "position": "7.00;316.00", "size": "217;15", "children": [{"name": null, "role": "AXStaticText", "description": null, "role_description": "text", "value": "Profile Tab Preferences", "position": "51.00;316.00", "size": "172;14", "children": []}]}, {"name": null, "role": "AXRow", "description": null, "role_description": "outline row", "value": null, "position": "7.00;331.00", "size": "217;15", "children": [{"name": null, "role": "AXStaticText", "description": null, "role_description": "text", "value": "Resize Binding", "position": "38.00;331.00", "size": "185;14", "children": []}]}, {"name": null, "role": "AXRow", "description": null, "role_description": "outline row", "value": null, "position": "7.00;346.00", "size": "217;15", "children": [{"name": null, "role": "AXStaticText", "description": null, "role_description": "text", "value": "Rich text", "position": "38.00;346.00", "size": "185;14", "children": []}]}, {"name": null, "role": "AXRow", "description": null, "role_description": "outline row", "value": null, "position": "7.00;361.00", "size": "217;15", "children": [{"name": null, "role": "AXStaticText", "description": null, "role_description": "text", "value": "SashWindows Tab Tooltips", "position": "38.00;361.00", "size": "185;14", "children": []}]}, {"name": null, "role": "AXRow", "description": null, "role_description": "outline row", "value": null, "position": "7.00;376.00", "size": "217;15", "children": [{"name": null, "role": "AXStaticText", "description": null, "role_description": "text", "value": "UML ElementType", "position": "38.00;376.00", "size": "185;14", "children": []}]}, {"name": null, "role": "AXRow", "description": null, "role_description": "outline row", "value": null, "position": "7.00;391.00", "size": "217;15", "children": [{"name": null, "role": "AXStaticText", "description": null, "role_description": "text", "value": "UML Naming Strategy", "position": "38.00;391.00", "size": "185;14", "children": []}]}, {"name": null, "role": "AXRow", "description": null, "role_description": "outline row", "value": null, "position": "7.00;406.00", "size": "217;15", "children": [{"name": null, "role": "AXStaticText", "description": null, "role_description": "text", "value": "Validation preferences", "position": "38.00;406.00", "size": "185;14", "children": []}]}, {"name": null, "role": "AXRow", "description": null, "role_description": "outline row", "value": null, "position": "7.00;421.00", "size": "217;15", "children": [{"name": null, "role": "AXGroup", "description": null, "role_description": "group", "value": null, "position": "7.00;421.00", "size": "217;15", "children": [{"name": null, "role": "AXDisclosureTriangle", "description": null, "role_description": "disclosure triangle", "value": 1, "position": "9.00;421.00", "size": "12;14", "children": []}, {"name": null, "role": "AXStaticText", "description": null, "role_description": "text", "value": "Plug-in Development", "position": "25.00;421.00", "size": "198;14", "children": []}]}]}, {"name": null, "role": "AXRow", "description": null, "role_description": "outline row", "value": null, "position": "7.00;436.00", "size": "217;15", "children": [{"name": null, "role": "AXStaticText", "description": null, "role_description": "text", "value": "API Baselines", "position": "38.00;436.00", "size": "185;14", "children": []}]}, {"name": null, "role": "AXRow", "description": null, "role_description": "outline row", "value": null, "position": "7.00;451.00", "size": "217;15", "children": [{"name": null, "role": "AXStaticText", "description": null, "role_description": "text", "value": "API Errors/Warnings", "position": "38.00;451.00", "size": "185;14", "children": []}]}, {"name": null, "role": "AXRow", "description": null, "role_description": "outline row", "value": null, "position": "7.00;466.00", "size": "217;15", "children": [{"name": null, "role": "AXStaticText", "description": null, "role_description": "text", "value": "API Use Scans", "position": "38.00;466.00", "size": "185;14", "children": []}]}, {"name": null, "role": "AXRow", "description": null, "role_description": "outline row", "value": null, "position": "7.00;481.00", "size": "217;15", "children": [{"name": null, "role": "AXStaticText", "description": null, "role_description": "text", "value": "Bnd Template Repositories", "position": "38.00;481.00", "size": "185;14", "children": []}]}, {"name": null, "role": "AXRow", "description": null, "role_description": "outline row", "value": null, "position": "7.00;496.00", "size": "217;15", "children": [{"name": null, "role": "AXStaticText", "description": null, "role_description": "text", "value": "Compilers", "position": "38.00;496.00", "size": "185;14", "children": []}]}, {"name": null, "role": "AXRow", "description": null, "role_description": "outline row", "value": null, "position": "7.00;511.00", "size": "217;15", "children": [{"name": null, "role": "AXStaticText", "description": null, "role_description": "text", "value": "DS Annotations", "position": "38.00;511.00", "size": "185;14", "children": []}]}, {"name": null, "role": "AXRow", "description": null, "role_description": "outline row", "value": null, "position": "7.00;526.00", "size": "217;15", "children": [{"name": null, "role": "AXStaticText", "description": null, "role_description": "text", "value": "Editors", "position": "38.00;526.00", "size": "185;14", "children": []}]}, {"name": null, "role": "AXRow", "description": null, "role_description": "outline row", "value": null, "position": "7.00;541.00", "size": "217;15", "children": [{"name": null, "role": "AXStaticText", "description": null, "role_description": "text", "value": "OSGi Frameworks", "position": "38.00;541.00", "size": "185;14", "children": []}]}, {"name": null, "role": "AXRow", "description": null, "role_description": "outline row", "value": null, "position": "7.00;556.00", "size": "217;15", "children": [{"name": null, "role": "AXStaticText", "description": null, "role_description": "text", "value": "Target Platform", "position": "38.00;556.00", "size": "185;14", "children": []}]}, {"name": null, "role": "AXRow", "description": null, "role_description": "outline row", "value": null, "position": "7.00;571.00", "size": "217;15", "children": [{"name": null, "role": "AXGroup", "description": null, "role_description": "group", "value": null, "position": "7.00;571.00", "size": "217;15", "children": [{"name": null, "role": "AXDisclosureTriangle", "description": null, "role_description": "disclosure triangle", "value": 1, "position": "9.00;571.00", "size": "12;14", "children": []}, {"name": null, "role": "AXStaticText", "description": null, "role_description": "text", "value": "Run/Debug", "position": "25.00;571.00", "size": "198;14", "children": []}]}]}, {"name": null, "role": "AXRow", "description": null, "role_description": "outline row", "value": null, "position": "7.00;586.00", "size": "217;15", "children": [{"name": null, "role": "AXGroup", "description": null, "role_description": "group", "value": null, "position": "7.00;586.00", "size": "217;15", "children": [{"name": null, "role": "AXDisclosureTriangle", "description": null, "role_description": "disclosure triangle", "value": 1, "position": "22.00;586.00", "size": "12;14", "children": []}, {"name": null, "role": "AXStaticText", "description": null, "role_description": "text", "value": "Console", "position": "38.00;586.00", "size": "185;14", "children": []}]}]}, {"name": null, "role": "AXRow", "description": null, "role_description": "outline row", "value": null, "position": "7.00;601.00", "size": "217;15", "children": [{"name": null, "role": "AXStaticText", "description": null, "role_description": "text", "value": "ANSI Support", "position": "51.00;601.00", "size": "172;14", "children": []}]}, {"name": null, "role": "AXRow", "description": null, "role_description": "outline row", "value": null, "position": "7.00;616.00", "size": "217;15", "children": [{"name": null, "role": "AXGroup", "description": null, "role_description": "group", "value": null, "position": "7.00;616.00", "size": "217;15", "children": [{"name": null, "role": "AXDisclosureTriangle", "description": null, "role_description": "disclosure triangle", "value": 1, "position": "22.00;616.00", "size": "12;14", "children": []}, {"name": null, "role": "AXStaticText", "description": null, "role_description": "text", "value": "Launching", "position": "38.00;616.00", "size": "185;14", "children": []}]}]}, {"name": null, "role": "AXRow", "description": null, "role_description": "outline row", "value": null, "position": "7.00;631.00", "size": "217;15", "children": [{"name": null, "role": "AXStaticText", "description": null, "role_description": "text", "value": "Default Launchers", "position": "51.00;631.00", "size": "172;14", "children": []}]}, {"name": null, "role": "AXRow", "description": null, "role_description": "outline row", "value": null, "position": "7.00;646.00", "size": "217;15", "children": [{"name": null, "role": "AXStaticText", "description": null, "role_description": "text", "value": "Launch Configurations", "position": "51.00;646.00", "size": "172;14", "children": []}]}, {"name": null, "role": "AXRow", "description": null, "role_description": "outline row", "value": null, "position": "7.00;661.00", "size": "217;15", "children": [{"name": null, "role": "AXStaticText", "description": null, "role_description": "text", "value": "Perspectives", "position": "38.00;661.00", "size": "185;14", "children": []}]}, {"name": null, "role": "AXRow", "description": null, "role_description": "outline row", "value": null, "position": "7.00;676.00", "size": "217;15", "children": [{"name": null, "role": "AXStaticText", "description": null, "role_description": "text", "value": "String Substitution", "position": "38.00;676.00", "size": "185;14", "children": []}]}, {"name": null, "role": "AXRow", "description": null, "role_description": "outline row", "value": null, "position": "7.00;691.00", "size": "217;15", "children": [{"name": null, "role": "AXStaticText", "description": null, "role_description": "text", "value": "View Management", "position": "38.00;691.00", "size": "185;14", "children": []}]}, {"name": null, "role": "AXRow", "description": null, "role_description": "outline row", "value": null, "position": "7.00;706.00", "size": "217;15", "children": [{"name": null, "role": "AXGroup", "description": null, "role_description": "group", "value": null, "position": "7.00;706.00", "size": "217;15", "children": [{"name": null, "role": "AXDisclosureTriangle", "description": null, "role_description": "disclosure triangle", "value": 1, "position": "9.00;706.00", "size": "12;14", "children": []}, {"name": null, "role": "AXStaticText", "description": null, "role_description": "text", "value": "Version Control (Team)", "position": "25.00;706.00", "size": "198;14", "children": []}]}]}, {"name": null, "role": "AXRow", "description": null, "role_description": "outline row", "value": null, "position": "7.00;721.00", "size": "217;15", "children": [{"name": null, "role": "AXStaticText", "description": null, "role_description": "text", "value": "File Content", "position": "38.00;721.00", "size": "185;14", "children": []}]}, {"name": null, "role": "AXRow", "description": null, "role_description": "outline row", "value": null, "position": "7.00;736.00", "size": "217;15", "children": [{"name": null, "role": "AXGroup", "description": null, "role_description": "group", "value": null, "position": "7.00;736.00", "size": "217;15", "children": [{"name": null, "role": "AXDisclosureTriangle", "description": null, "role_description": "disclosure triangle", "value": 1, "position": "22.00;736.00", "size": "12;14", "children": []}, {"name": null, "role": "AXStaticText", "description": null, "role_description": "text", "value": "Git", "position": "38.00;736.00", "size": "185;14", "children": []}]}]}, {"name": null, "role": "AXRow", "description": null, "role_description": "outline row", "value": null, "position": "7.00;751.00", "size": "217;15", "children": [{"name": null, "role": "AXStaticText", "description": null, "role_description": "text", "value": "Committing", "position": "51.00;751.00", "size": "172;14", "children": []}]}, {"name": null, "role": "AXRow", "description": null, "role_description": "outline row", "value": null, "position": "7.00;766.00", "size": "217;15", "children": [{"name": null, "role": "AXStaticText", "description": null, "role_description": "text", "value": "Configuration", "position": "51.00;766.00", "size": "172;14", "children": []}]}, {"name": null, "role": "AXRow", "description": null, "role_description": "outline row", "value": null, "position": "7.00;781.00", "size": "217;15", "children": [{"name": null, "role": "AXStaticText", "description": null, "role_description": "text", "value": "Confirmations and Warnings", "position": "51.00;781.00", "size": "172;14", "children": []}]}, {"name": null, "role": "AXRow", "description": null, "role_description": "outline row", "value": null, "position": "7.00;796.00", "size": "217;15", "children": [{"name": null, "role": "AXStaticText", "description": null, "role_description": "text", "value": "Date Format", "position": "51.00;796.00", "size": "172;14", "children": []}]}, {"name": null, "role": "AXRow", "description": null, "role_description": "outline row", "value": null, "position": "7.00;811.00", "size": "217;15", "children": [{"name": null, "role": "AXStaticText", "description": null, "role_description": "text", "value": "Diff/Merge", "position": "51.00;811.00", "size": "172;14", "children": []}]}, {"name": null, "role": "AXRow", "description": null, "role_description": "outline row", "value": null, "position": "7.00;826.00", "size": "217;15", "children": [{"name": null, "role": "AXGroup", "description": null, "role_description": "group", "value": null, "position": "7.00;826.00", "size": "217;15", "children": [{"name": null, "role": "AXDisclosureTriangle", "description": null, "role_description": "disclosure triangle", "value": 0, "position": "35.00;826.00", "size": "12;14", "children": []}, {"name": null, "role": "AXStaticText", "description": null, "role_description": "text", "value": "History", "position": "51.00;826.00", "size": "172;14", "children": []}]}]}, {"name": null, "role": "AXRow", "description": null, "role_description": "outline row", "value": null, "position": "7.00;841.00", "size": "217;15", "children": [{"name": null, "role": "AXStaticText", "description": null, "role_description": "text", "value": "Label Decorations", "position": "51.00;841.00", "size": "172;14", "children": []}]}, {"name": null, "role": "AXRow", "description": null, "role_description": "outline row", "value": null, "position": "7.00;856.00", "size": "217;15", "children": [{"name": null, "role": "AXStaticText", "description": null, "role_description": "text", "value": "Projects", "position": "51.00;856.00", "size": "172;14", "children": []}]}, {"name": null, "role": "AXRow", "description": null, "role_description": "outline row", "value": null, "position": "7.00;871.00", "size": "217;15", "children": [{"name": null, "role": "AXStaticText", "description": null, "role_description": "text", "value": "Servers", "position": "51.00;871.00", "size": "172;14", "children": []}]}, {"name": null, "role": "AXRow", "description": null, "role_description": "outline row", "value": null, "position": "7.00;886.00", "size": "217;15", "children": [{"name": null, "role": "AXStaticText", "description": null, "role_description": "text", "value": "Staging View", "position": "51.00;886.00", "size": "172;14", "children": []}]}, {"name": null, "role": "AXRow", "description": null, "role_description": "outline row", "value": null, "position": "7.00;901.00", "size": "217;15", "children": [{"name": null, "role": "AXStaticText", "description": null, "role_description": "text", "value": "Synchronize", "position": "51.00;901.00", "size": "172;14", "children": []}]}, {"name": null, "role": "AXRow", "description": null, "role_description": "outline row", "value": null, "position": "7.00;916.00", "size": "217;15", "children": [{"name": null, "role": "AXStaticText", "description": null, "role_description": "text", "value": "Window Cache", "position": "51.00;916.00", "size": "172;14", "children": []}]}, {"name": null, "role": "AXRow", "description": null, "role_description": "outline row", "value": null, "position": "7.00;931.00", "size": "217;15", "children": [{"name": null, "role": "AXStaticText", "description": null, "role_description": "text", "value": "Ignored Resources", "position": "38.00;931.00", "size": "185;14", "children": []}]}, {"name": null, "role": "AXRow", "description": null, "role_description": "outline row", "value": null, "position": "7.00;946.00", "size": "217;15", "children": [{"name": null, "role": "AXStaticText", "description": null, "role_description": "text", "value": "Models", "position": "38.00;946.00", "size": "185;14", "children": []}]}, {"name": null, "role": "AXColumn", "description": null, "role_description": "column", "value": null, "position": "7.00;-914.00", "size": "217;1875", "children": []}]}, {"name": null, "role": "AXScrollBar", "description": null, "role_description": "scroll bar", "value": 0.0, "position": "7.00;945.00", "size": "166;16", "children": [{"name": null, "role": "AXValueIndicator", "description": null, "role_description": "value indicator", "value": 0.0, "position": "8.00;949.00", "size": "125;12", "children": []}, {"name": null, "role": "AXButton", "description": null, "role_description": "increment arrow button", "value": null, "position": "7.00;945.00", "size": "0;0", "children": []}, {"name": null, "role": "AXButton", "description": null, "role_description": "decrement arrow button", "value": null, "position": "7.00;945.00", "size": "0;0", "children": []}, {"name": null, "role": "AXButton", "description": null, "role_description": "increment page button", "value": null, "position": "133.50;949.00", "size": "40;12", "children": []}, {"name": null, "role": "AXButton", "description": null, "role_description": "decrement page button", "value": null, "position": "7.00;949.00", "size": "1;12", "children": []}]}, {"name": null, "role": "AXScrollBar", "description": null, "role_description": "scroll bar", "value": 1.0, "position": "157.00;59.00", "size": "16;902", "children": [{"name": null, "role": "AXValueIndicator", "description": null, "role_description": "value indicator", "value": 1.0, "position": "161.00;527.50", "size": "12;432", "children": []}, {"name": null, "role": "AXButton", "description": null, "role_description": "increment arrow button", "value": null, "position": "157.00;59.00", "size": "0;0", "children": []}, {"name": null, "role": "AXButton", "description": null, "role_description": "decrement arrow button", "value": null, "position": "157.00;59.00", "size": "0;0", "children": []}, {"name": null, "role": "AXButton", "description": null, "role_description": "increment page button", "value": null, "position": "161.00;960.00", "size": "12;1", "children": []}, {"name": null, "role": "AXButton", "description": null, "role_description": "decrement page button", "value": null, "position": "161.00;59.00", "size": "12;468", "children": []}]}]}, {"name": "type_filter_text", "role": "AXTextField", "description": null, "role_description": "search text field", "value": "", "position": "7.00;35.00", "size": "166;19", "children": []}, {"name": null, "role": "AXButton", "description": null, "role_description": "close button", "value": null, "position": "7.00;6.00", "size": "14;16", "children": []}, {"name": null, "role": "AXButton", "description": null, "role_description": "zoom button", "value": null, "position": "47.00;6.00", "size": "14;16", "children": [{"name": null, "role": "AXGroup", "description": null, "role_description": "group", "value": null, "position": "47.00;6.00", "size": "14;16", "children": [{"name": null, "role": "AXGroup", "description": null, "role_description": "group", "value": null, "position": "47.00;6.00", "size": "14;16", "children": []}]}]}, {"name": null, "role": "AXButton", "description": null, "role_description": "minimize button", "value": null, "position": "27.00;6.00", "size": "14;16", "children": []}, {"name": null, "role": "AXStaticText", "description": null, "role_description": "text", "value": "Preferences", "position": "558.00;5.00", "size": "83;16", "children": []}]}